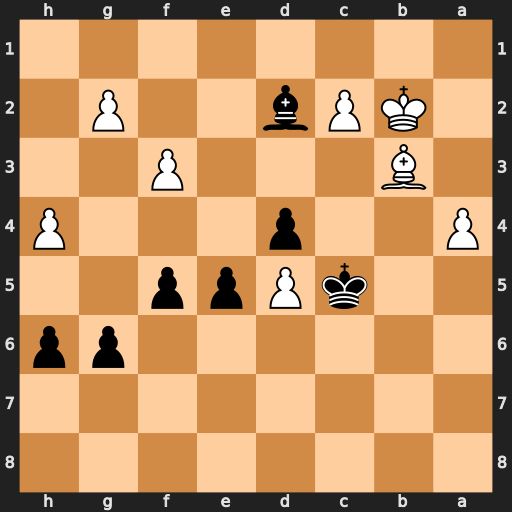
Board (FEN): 8/8/6pp/2kPpp2/P2p3P/1B3P2/1KPb2P1/8
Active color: b
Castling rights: -
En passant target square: -
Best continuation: e4 fxe4 fxe4 d6 e3 d7 Bc3+ Ka2 Ba5 d8=R Bxd8